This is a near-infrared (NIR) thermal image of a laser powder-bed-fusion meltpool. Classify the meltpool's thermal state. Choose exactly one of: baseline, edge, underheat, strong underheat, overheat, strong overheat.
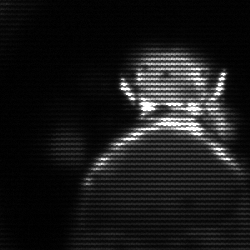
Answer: baseline